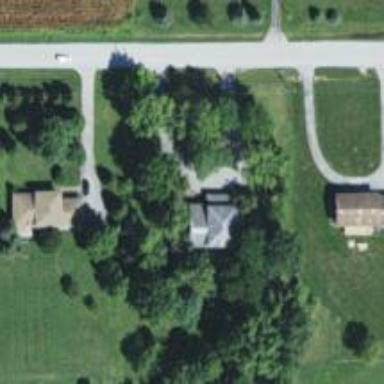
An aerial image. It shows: Driveway.